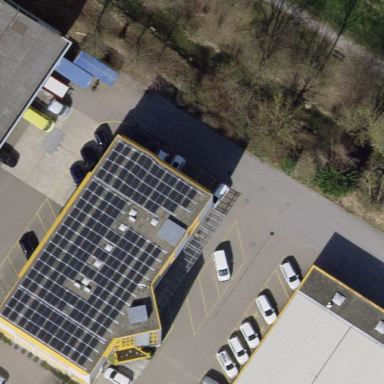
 consisting of solar photovoltaic panels."